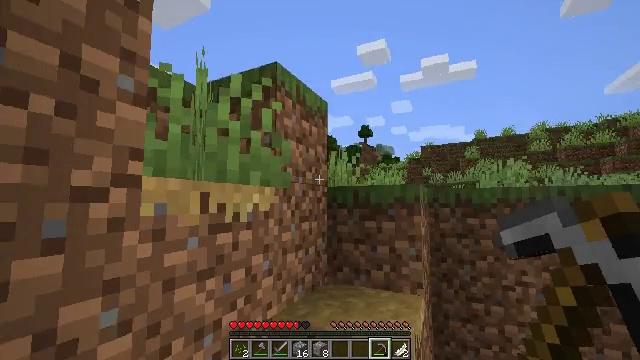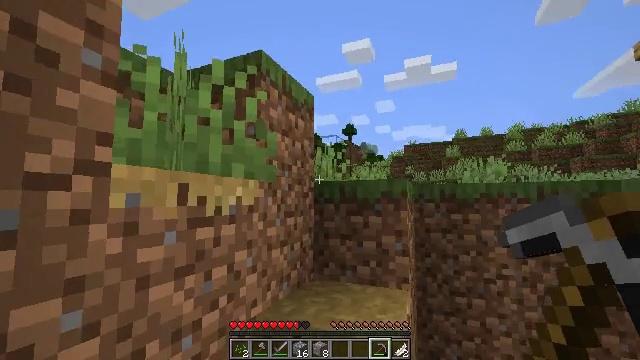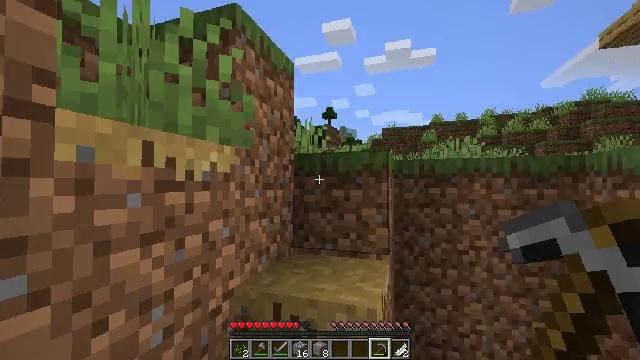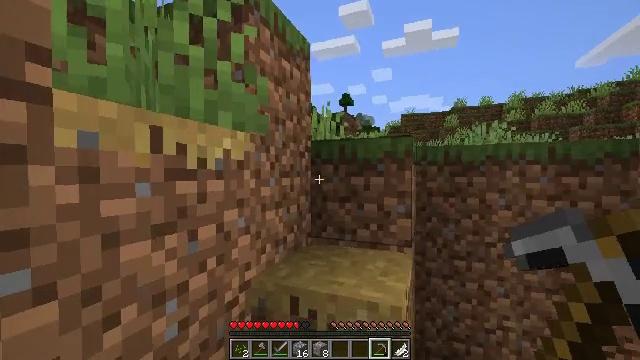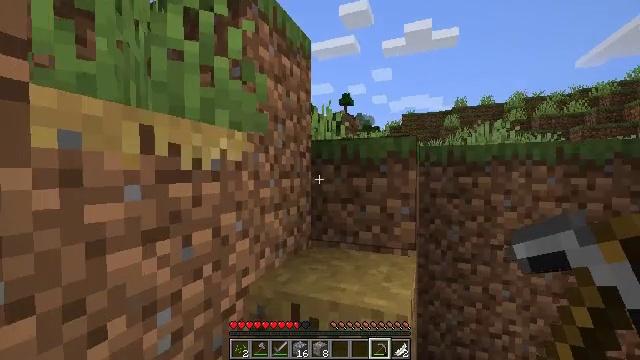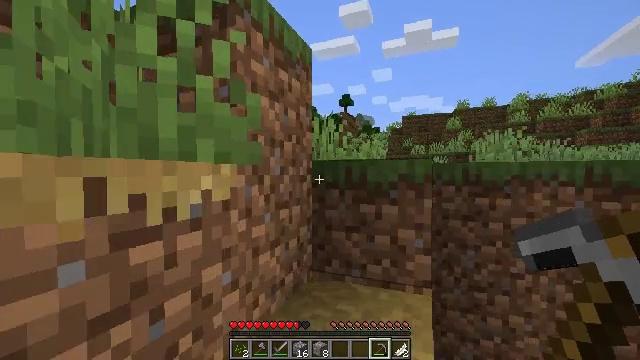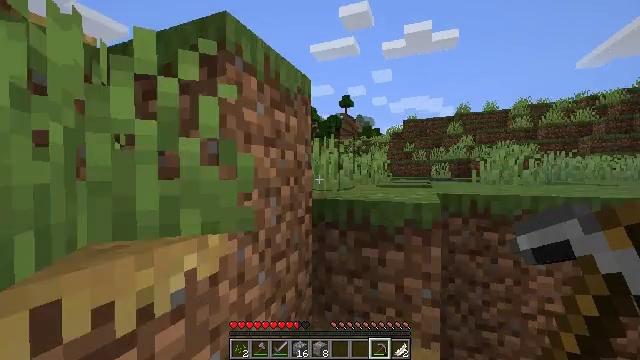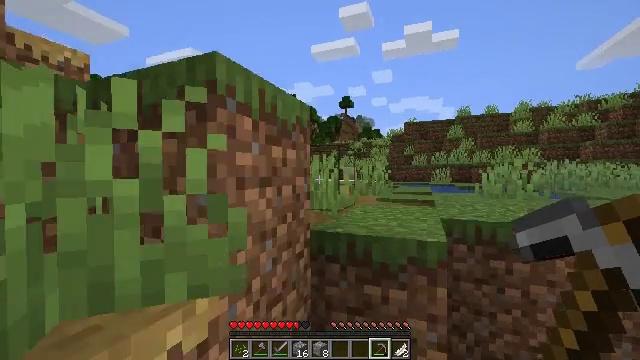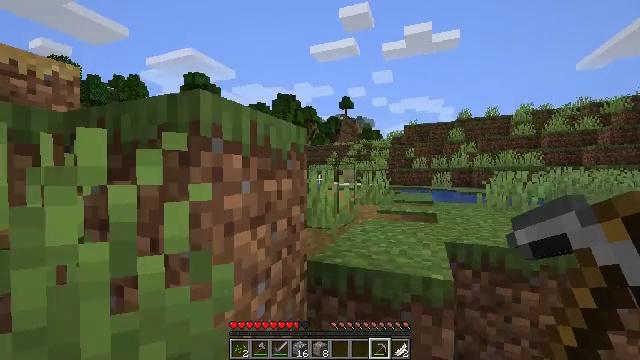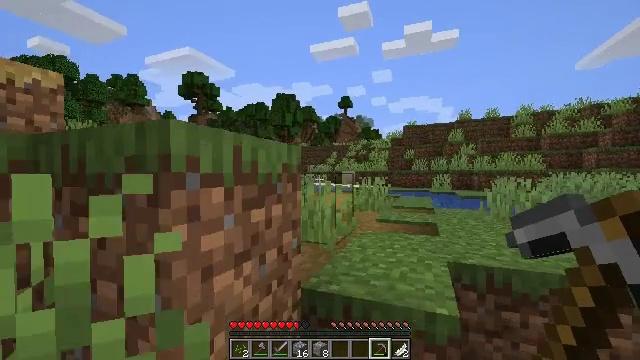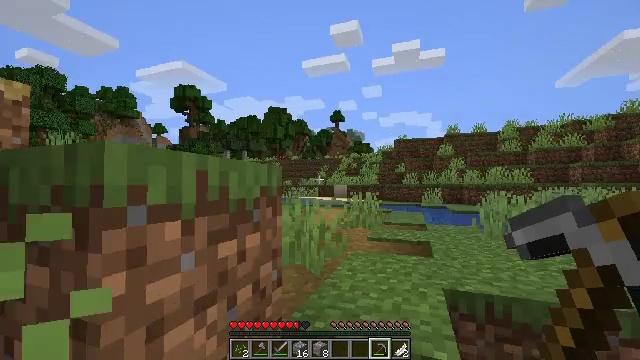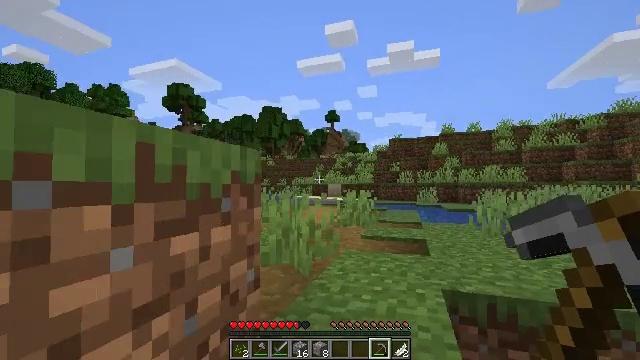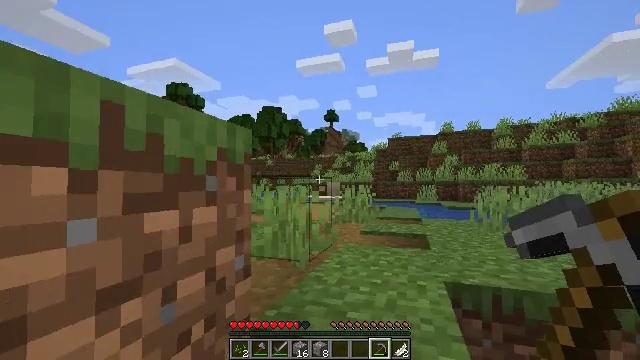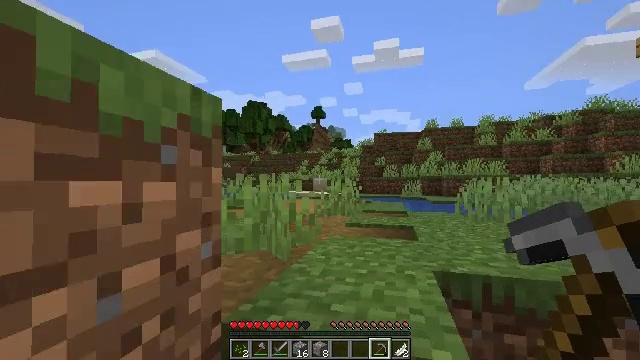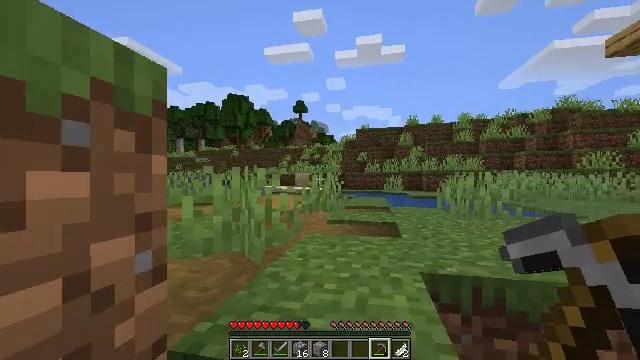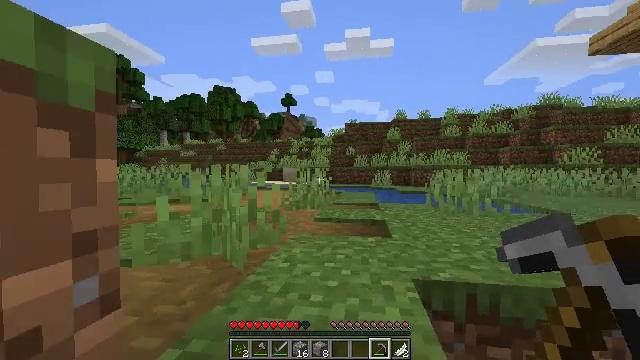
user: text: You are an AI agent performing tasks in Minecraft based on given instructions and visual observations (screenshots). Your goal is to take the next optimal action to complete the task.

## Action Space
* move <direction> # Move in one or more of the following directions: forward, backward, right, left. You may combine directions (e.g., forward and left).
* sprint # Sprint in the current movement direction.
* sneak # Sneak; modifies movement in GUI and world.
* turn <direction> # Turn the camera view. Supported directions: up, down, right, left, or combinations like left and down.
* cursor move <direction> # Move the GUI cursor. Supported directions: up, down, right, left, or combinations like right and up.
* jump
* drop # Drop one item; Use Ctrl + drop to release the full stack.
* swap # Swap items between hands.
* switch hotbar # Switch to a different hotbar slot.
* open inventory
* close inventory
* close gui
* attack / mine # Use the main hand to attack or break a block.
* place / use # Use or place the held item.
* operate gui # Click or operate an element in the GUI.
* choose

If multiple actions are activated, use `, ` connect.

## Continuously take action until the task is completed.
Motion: motion action
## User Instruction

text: Harvest stripped oak wood to use in construction.
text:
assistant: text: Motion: move forward, turn right, jump
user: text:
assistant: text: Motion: move forward, turn right and down, jump
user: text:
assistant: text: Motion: move forward, turn left and down, jump
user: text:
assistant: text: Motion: move forward, jump
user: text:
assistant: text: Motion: move forward, jump
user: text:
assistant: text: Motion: move forward, jump
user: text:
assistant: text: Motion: move forward and move right, jump
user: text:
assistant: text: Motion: move forward and move right, jump
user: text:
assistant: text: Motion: move forward and move right, jump
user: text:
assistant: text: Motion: move forward and move right, turn right and up, jump
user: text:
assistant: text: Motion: move forward, turn right, jump
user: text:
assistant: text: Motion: move forward, jump
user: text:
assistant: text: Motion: move forward, turn right, jump
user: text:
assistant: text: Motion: move forward, turn right, jump
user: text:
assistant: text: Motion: move forward, turn right and down, jump
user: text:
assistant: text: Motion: move forward, turn right and down, jump
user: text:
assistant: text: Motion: move forward, turn right, jump
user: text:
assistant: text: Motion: move forward, turn right, jump
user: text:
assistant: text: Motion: move forward, turn right, jump
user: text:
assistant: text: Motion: move forward, jump
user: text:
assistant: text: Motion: move forward, jump
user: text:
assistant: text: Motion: move forward, jump
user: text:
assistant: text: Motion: move forward, jump
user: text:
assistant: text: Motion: move forward, turn right and up, jump
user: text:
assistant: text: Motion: move forward, turn right and down
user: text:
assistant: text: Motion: turn right and down
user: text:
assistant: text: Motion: turn right and down
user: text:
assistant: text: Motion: turn right and up
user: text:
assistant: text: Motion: turn right and up
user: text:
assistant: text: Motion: turn right